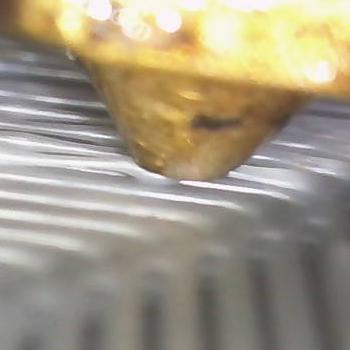
Flow rate: 37%